Question: I was coding late yesterday (might be important) and debugging and breakpoints were working fine.
Today, probably when I pressed some unknown shortcut, execution is not stopping on breakpoint.
First thing I noticed is strange icon:

but I found no option (basically because I do not know what I'm looking for) to switch it back...
Currently it is crossed (I do not know what is that) but it is not disabled (icon is empty in such cases).
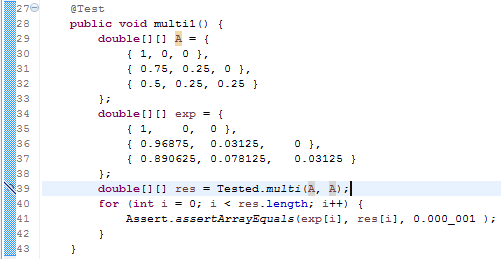
Answer: Enable breakpoints.
Click 'Windows > Open perspective > Other' Choose 'Debug'.
Refer screen-shot